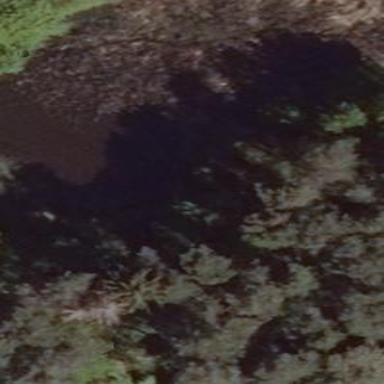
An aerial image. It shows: Peaceful pond surrounded by nature.